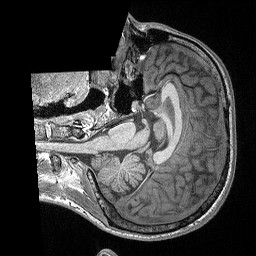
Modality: T1w
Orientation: axial
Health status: ill
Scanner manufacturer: siemens
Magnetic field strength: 3 T
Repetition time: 2.3 s
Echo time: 0.00298 s